Question: Is there any defined View to have a slider like this??

Can i keep 2 fingers one each on the bubbles and pinch in/out to decrease/increase the blue line??
or atleast slide 1 bubble at a time??
Thank You
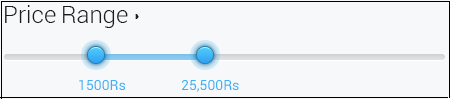
Answer: <URL> is what you want!
Intro:
The Android widget class library contains only one "slider" like widget: the SeekBar. SeekBar only supports one thumb control and thus handles only one selectable value. If you need a widget allowing to handle two values (like a minimum and maximum value or a range), this RangeSeekBar widget might suit your needs. It supports controlling minimum and maximum values on a numerical range of the following types: Long, Double, Integer, Float, Short, Byte and BigDecimal.